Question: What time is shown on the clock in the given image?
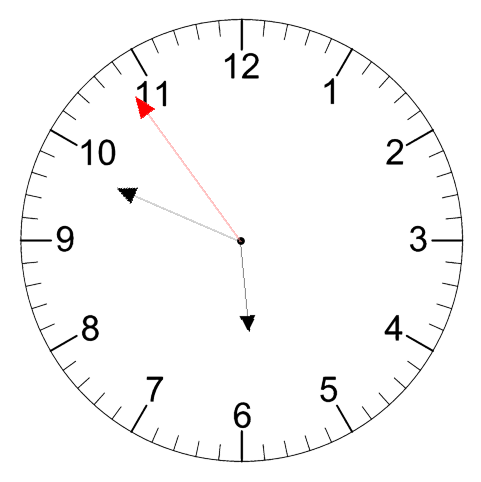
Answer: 05:48:54